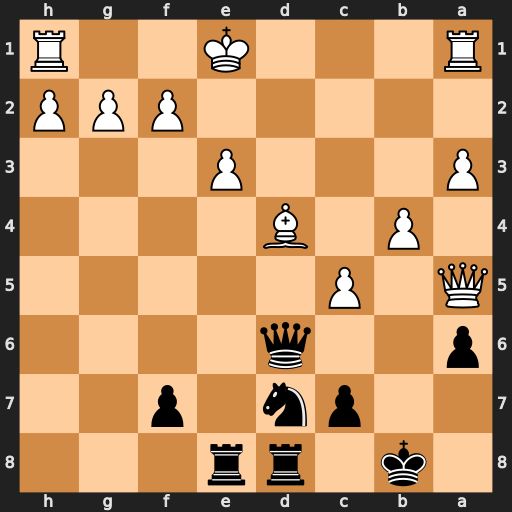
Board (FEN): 1k1rr3/2pn1p2/p2q4/Q1P5/1P1B4/P3P3/5PPP/R3K2R
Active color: b
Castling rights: KQ
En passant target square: -
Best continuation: Qxd4